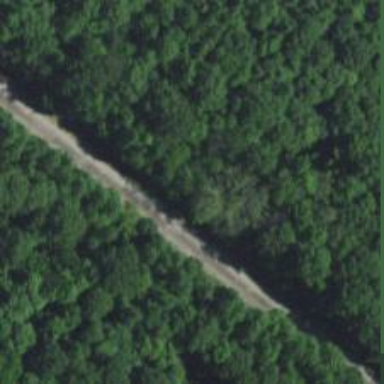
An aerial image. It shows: Culvert tunnel.